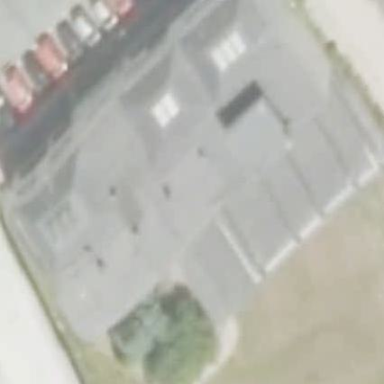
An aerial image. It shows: Public building.